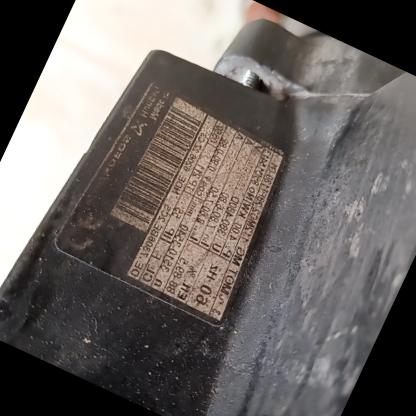
Klasa: tabliczka-znamionowa